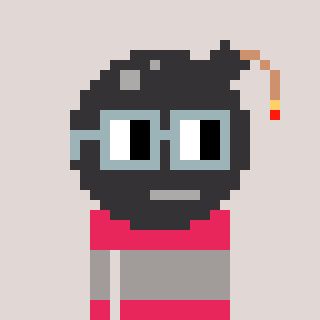
a pixel art character with square dark gray glasses, a bomb-shaped head and a redpinkish-colored body on a warm background